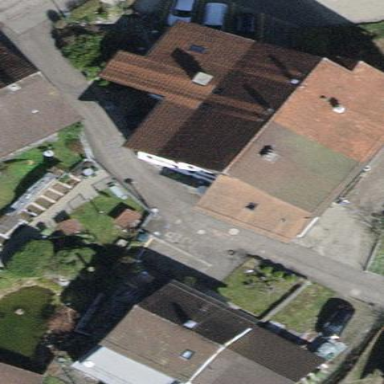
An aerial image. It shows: Building with tile roof.